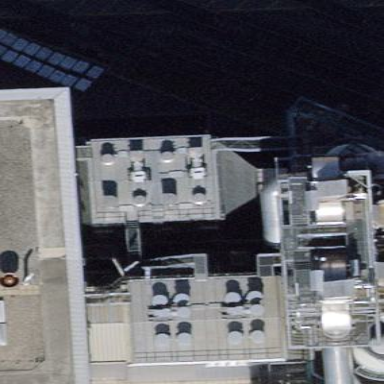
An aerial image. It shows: Part of building.